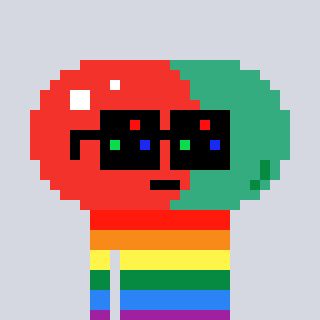
a pixel art character with square black sunglasses, a pill-shaped head and a grayscale-colored body on a cool background